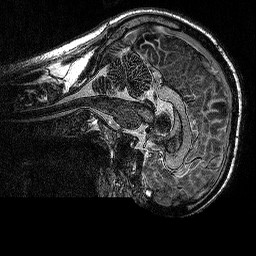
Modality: MP2RAGE
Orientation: sagittal
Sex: male
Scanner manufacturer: siemens
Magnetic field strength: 3 T
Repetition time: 5 s
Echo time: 0.00292 s